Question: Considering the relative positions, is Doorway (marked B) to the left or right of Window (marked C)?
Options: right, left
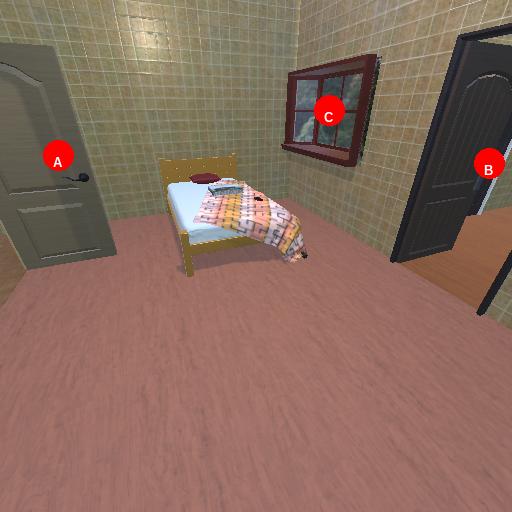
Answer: right